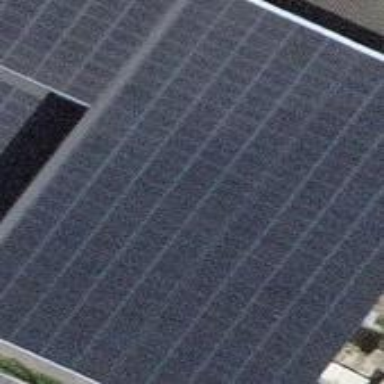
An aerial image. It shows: Solar power generator with photovoltaic panels.